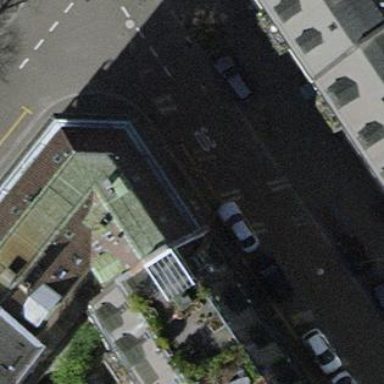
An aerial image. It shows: Parking lane area.